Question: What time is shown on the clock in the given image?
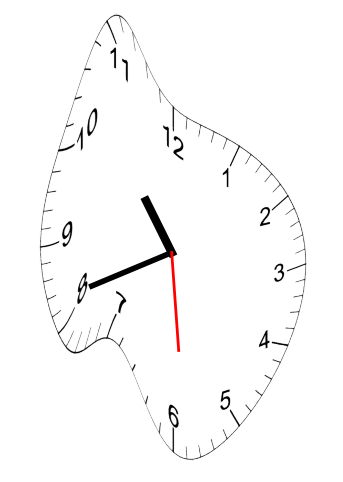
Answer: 10:41:29